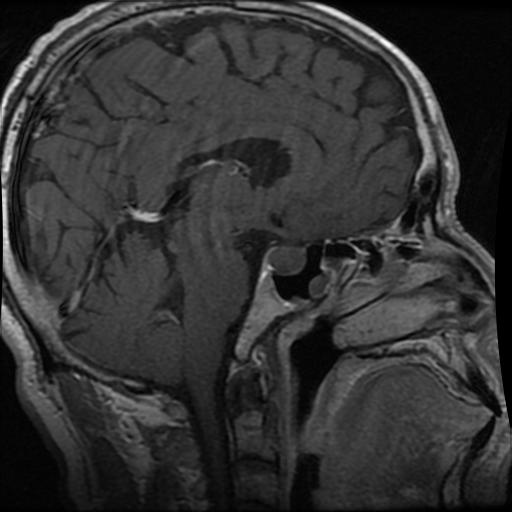
Label: pituitary